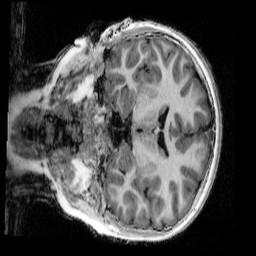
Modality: UNIT1_denoised
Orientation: coronal
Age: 9
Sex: female
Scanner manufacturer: siemens
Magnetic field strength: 3 T
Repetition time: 4 s
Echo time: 0.00303 s